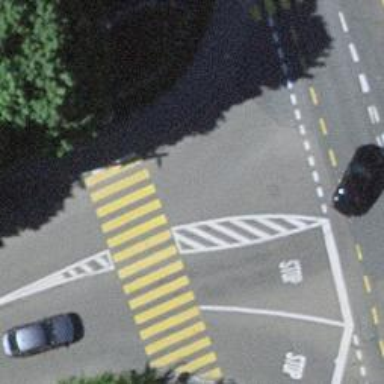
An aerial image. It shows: Uncontrolled zebra crossing with notable zebra markings.